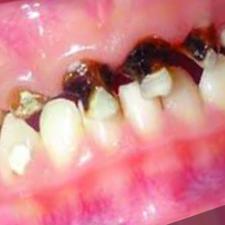
Condition: Caries